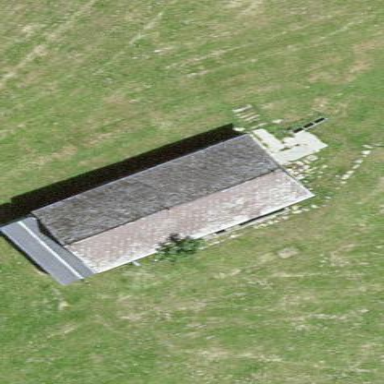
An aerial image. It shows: Gabled roof on farm auxiliary building.